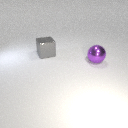
large gray metal cube behind large purple metal sphere